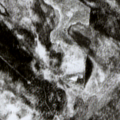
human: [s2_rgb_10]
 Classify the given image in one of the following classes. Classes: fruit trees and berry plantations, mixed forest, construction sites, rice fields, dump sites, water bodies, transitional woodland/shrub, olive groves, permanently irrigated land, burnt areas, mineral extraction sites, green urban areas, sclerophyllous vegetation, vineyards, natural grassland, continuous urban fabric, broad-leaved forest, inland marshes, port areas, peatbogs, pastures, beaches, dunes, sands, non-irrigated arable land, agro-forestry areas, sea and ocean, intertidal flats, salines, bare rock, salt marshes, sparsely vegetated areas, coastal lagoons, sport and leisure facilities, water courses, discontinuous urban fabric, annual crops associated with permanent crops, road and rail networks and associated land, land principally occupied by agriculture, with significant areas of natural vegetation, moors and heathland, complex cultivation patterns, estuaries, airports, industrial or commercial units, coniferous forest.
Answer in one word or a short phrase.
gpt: coniferous forest, mixed forest, transitional woodland/shrub